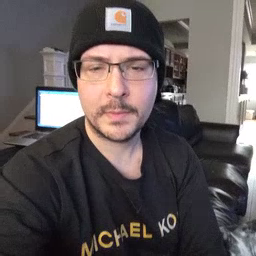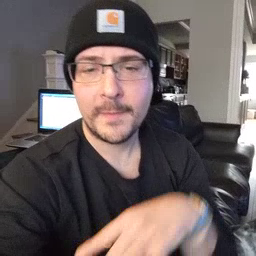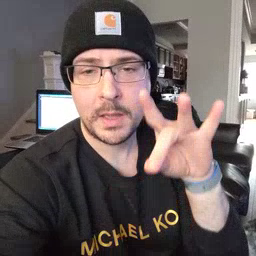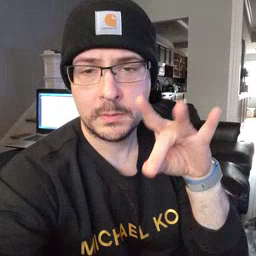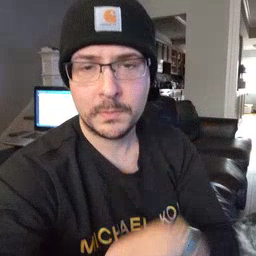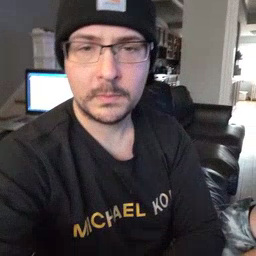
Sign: find